Question: I am trying to customize my settings app by adding in a variation of the Google Cards. I have images on the left of my list item and then text on the right. Right now the issue I face is that my images get fully stretched to the height and width I want but then my textview also get stretched and get off aligned and now sits on the top corner right beside the image. I wanted a gap between the image and the text and I want the text to be centered and not located on the top left.. Here is my layout.xml
'''
<LinearLayout xmlns:android="http://schemas.android.com/apk/res/android"
android:layout_width="match_parent"
android:layout_height="match_parent"
android:minHeight="48dp"
android:theme="@style/Theme.Settings.Main"
android:background="@drawable/background_list_view"
android:divider="@color/list_divider"
android:dividerHeight="@dimen/list_divider"
android:gravity="fill"
android:paddingEnd="?android:attr/scrollbarSize">
<LinearLayout
android:id="@+id/title"
android:layout_width="wrap_content"
android:layout_marginStart="0dip"
android:layout_marginEnd="0dip"
android:layout_marginLeft="3dip"
android:layout_height="wrap_content">
<ImageView
android:id="@+id/icon"
android:layout_width="@dimen/header_icon_width"
android:layout_height="@dimen/header_icon_width"
android:layout_gravity="fill" />
</LinearLayout>
'''
My background_list_view.xml
'''
<?xml version="1.0" encoding="utf-8"?>
<selector xmlns:android="http://schemas.android.com/apk/res/android">
<item
android:state_focused="true"
android:state_pressed="true"
android:drawable="@drawable/list_longpressed_holo_light" />
<item
android:state_focused="true"
android:state_pressed="false"
android:drawable="@drawable/list_focused_holo" />
<item
android:state_focused="false"
android:state_pressed="true"
android:drawable="@drawable/list_pressed_holo_light" />
<item
android:drawable="@drawable/list_normal_holo_light" />
'''
Here is a screenshot of what I have at the moment:

As you can see the text is located in the top near the image, what I want is a bit of gap between them to seperate it a bit and to have in the center as well.
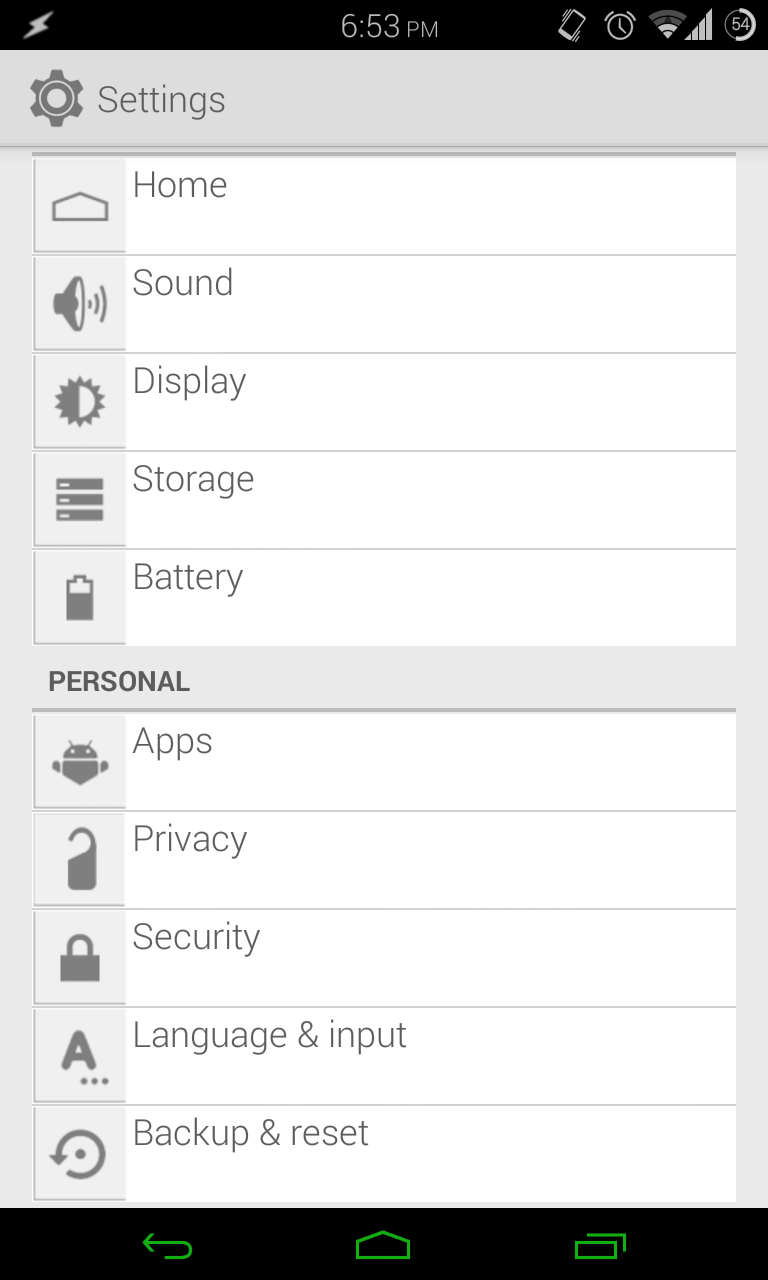
Answer: This is basically your first layout, should work great. Otherwise, please tell me what's going wrong.
'''
<LinearLayout
android:id="@+id/title"
android:layout_width="wrap_content"
android:layout_height="wrap_content"
android:layout_marginEnd="0dip"
android:layout_marginLeft="3dip"
android:layout_marginStart="0dip" >
<ImageView
android:id="@+id/icon"
android:layout_width="@dimen/header_icon_width"
android:layout_height="@dimen/header_icon_width"
android:layout_gravity="fill" />
<TextView
android:id="@+id/text"
android:layout_width="wrap_content"
android:layout_height="wrap_content"
android:layout_gravity="center"
android:layout_marginLeft="10dp" />
</LinearLayout>
'''